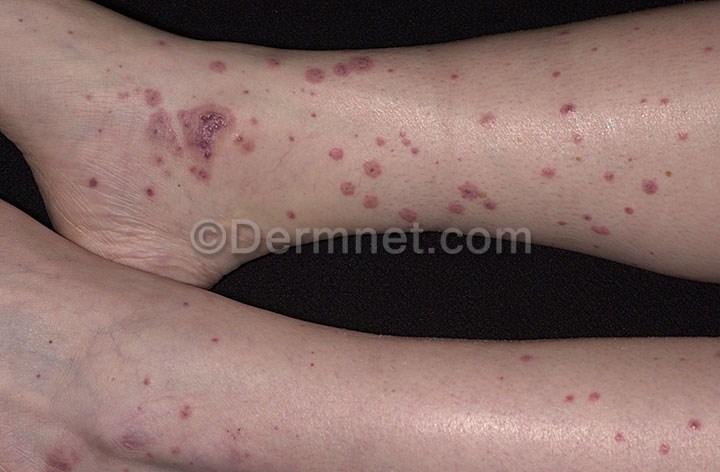
Disease: Vasculitis Photos